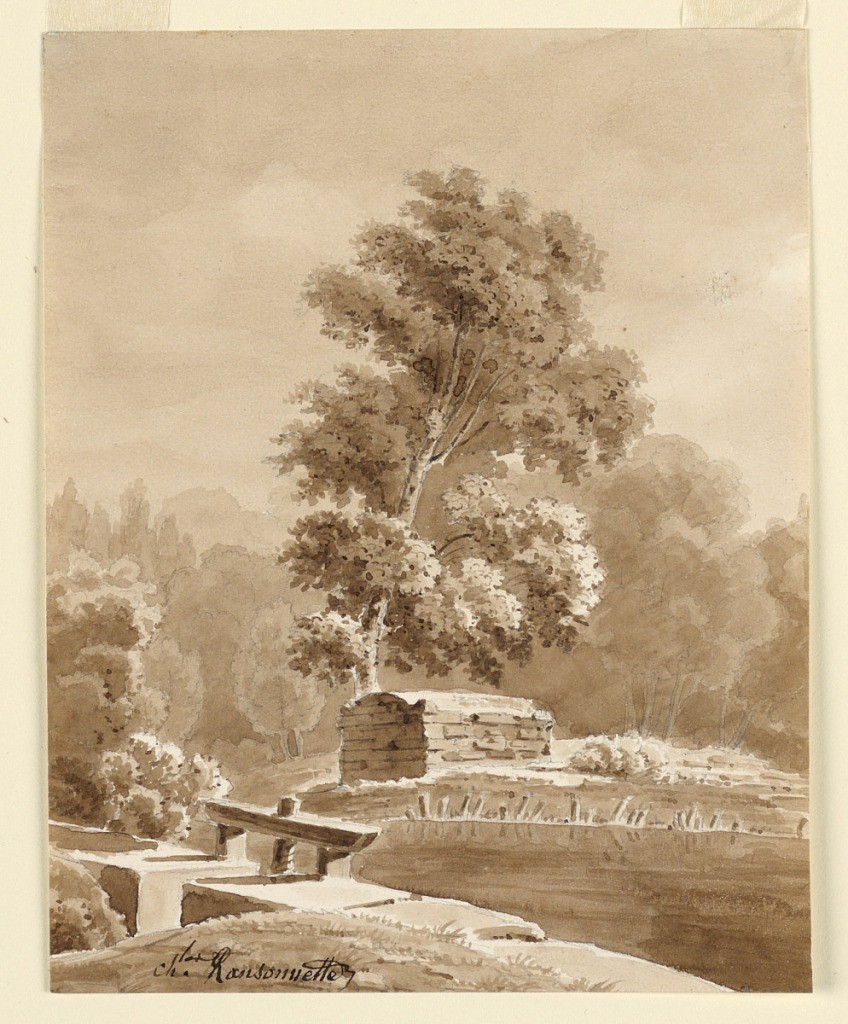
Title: In the Park of Ermenonville
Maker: Charles Nicolas Ransonnette, French, 1793 - 1877
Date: ca. 1850
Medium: Graphite, brush and reddish-brown watercolor, brush and white gouache on paper
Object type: Drawing
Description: In the first plane is a part of a pond with a water gate. A sarcophagus in classical style, build of stones, stands under a tree, beyond it.